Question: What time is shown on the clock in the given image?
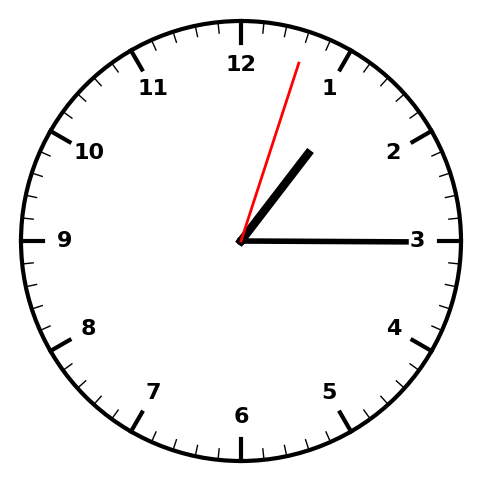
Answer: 01:15:03